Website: home-depot
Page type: billing-address
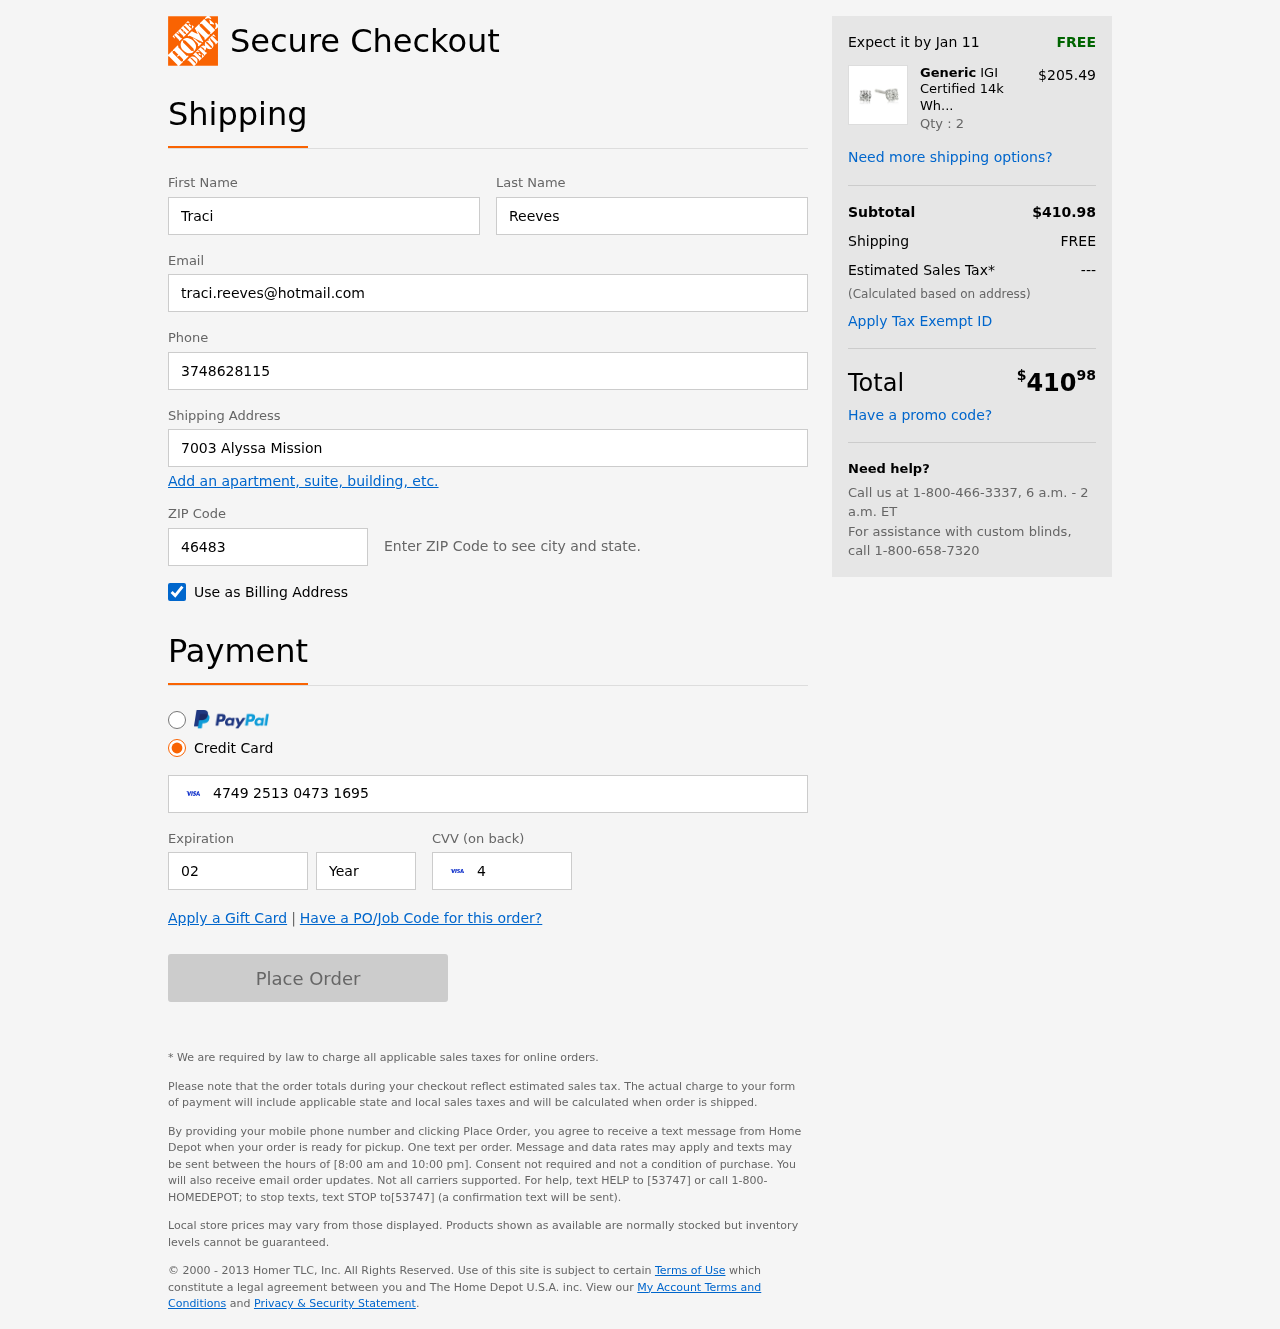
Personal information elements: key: PII_FIRSTNAME
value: Traci
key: PII_LASTNAME
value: Reeves
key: PII_EMAIL
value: traci.reeves@hotmail.com
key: PII_PHONE
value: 3748628115
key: PII_STREET
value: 7003 Alyssa Mission
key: PII_POSTCODE
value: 46483
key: PII_CARD_NUMBER
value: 4749 2513 0473 1695
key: PII_CARD_EXPIRY_MONTH
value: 02
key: PII_CARD_CVV
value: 481
Product elements: key: PRODUCT1_BRAND
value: Generic
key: PRODUCT1_NAME
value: IGI Certified 14k White Gold Round-Cut Diamond Studs (1/4 cttw, H-I Color, I1 Clarity)
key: PRODUCT1_PRICE
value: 205.49
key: PRODUCT1_QUANTITY
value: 2
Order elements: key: ORDER_DELIVERY_DATE
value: Jan 11
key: ORDER_SUBTOTAL
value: $410.98
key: ORDER_SHIPPING_COST
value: FREE
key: ORDER_TAX
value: ---
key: ORDER_TOTAL2
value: $41098